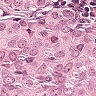
Metastatic tissue present: yes